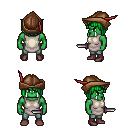
a pixel art fantasy rpg character, male body template, orc, green skin, white tunic, teal pants, green pageboy hairstyle, leather cap, maroon shoes, dagger, four views (front, back, left, right), 2x2 character sprite sheet, small pixel art, hard edges, no anti-aliasing